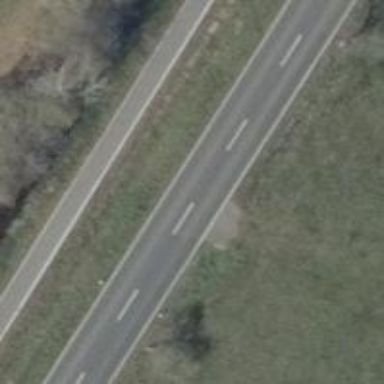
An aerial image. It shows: Secondary road with asphalt surface.